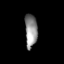
Tissue: lung
Cell type: Epithelial cells
Senescence score: 0.0694
Nuclear area (px): 406
Mean DAPI intensity: 141.975